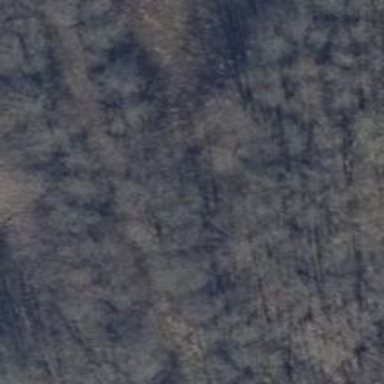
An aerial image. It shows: Row of trees in natural setting.